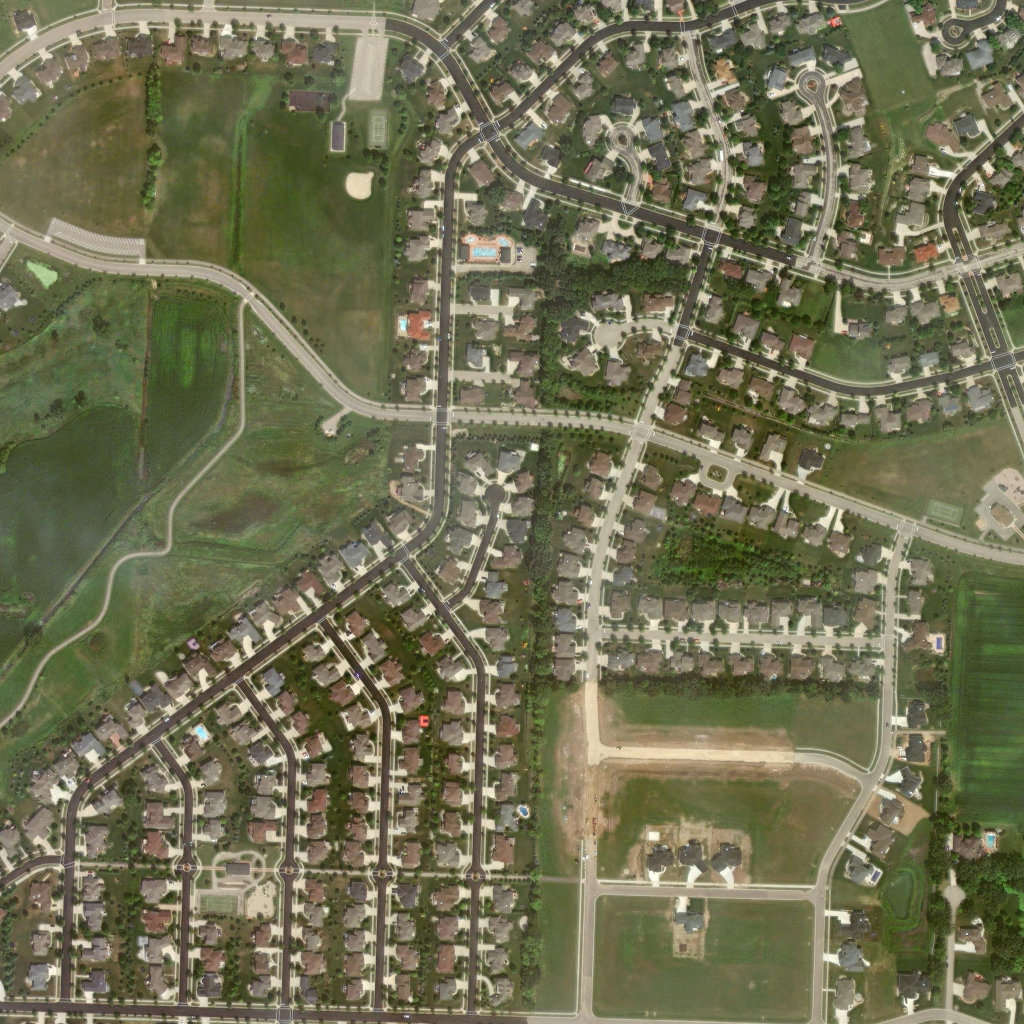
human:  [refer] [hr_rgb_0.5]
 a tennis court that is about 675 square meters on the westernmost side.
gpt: <box>[[19, 87, 23, 89, 0]]</box>